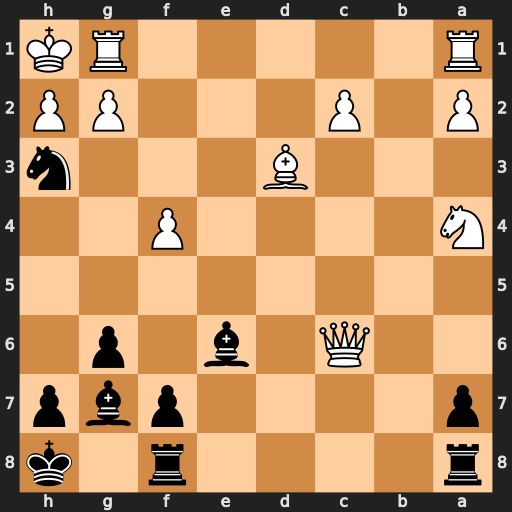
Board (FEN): r4r1k/p4pbp/2Q1b1p1/8/N4P2/3B3n/P1P3PP/R5RK
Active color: b
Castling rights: -
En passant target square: -
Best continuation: Nf2#